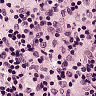
Metastatic tissue present: no